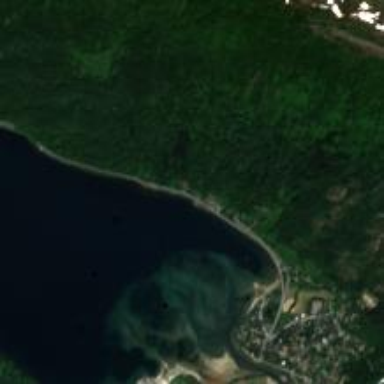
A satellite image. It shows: Picturesque coastline scene.